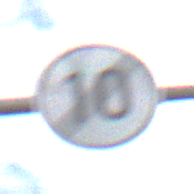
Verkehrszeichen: EndeGeschwindigkeit10
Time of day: Midday
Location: Outdoor (Nature)
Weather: PartlyCloudy
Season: NotSpecified
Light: Natural